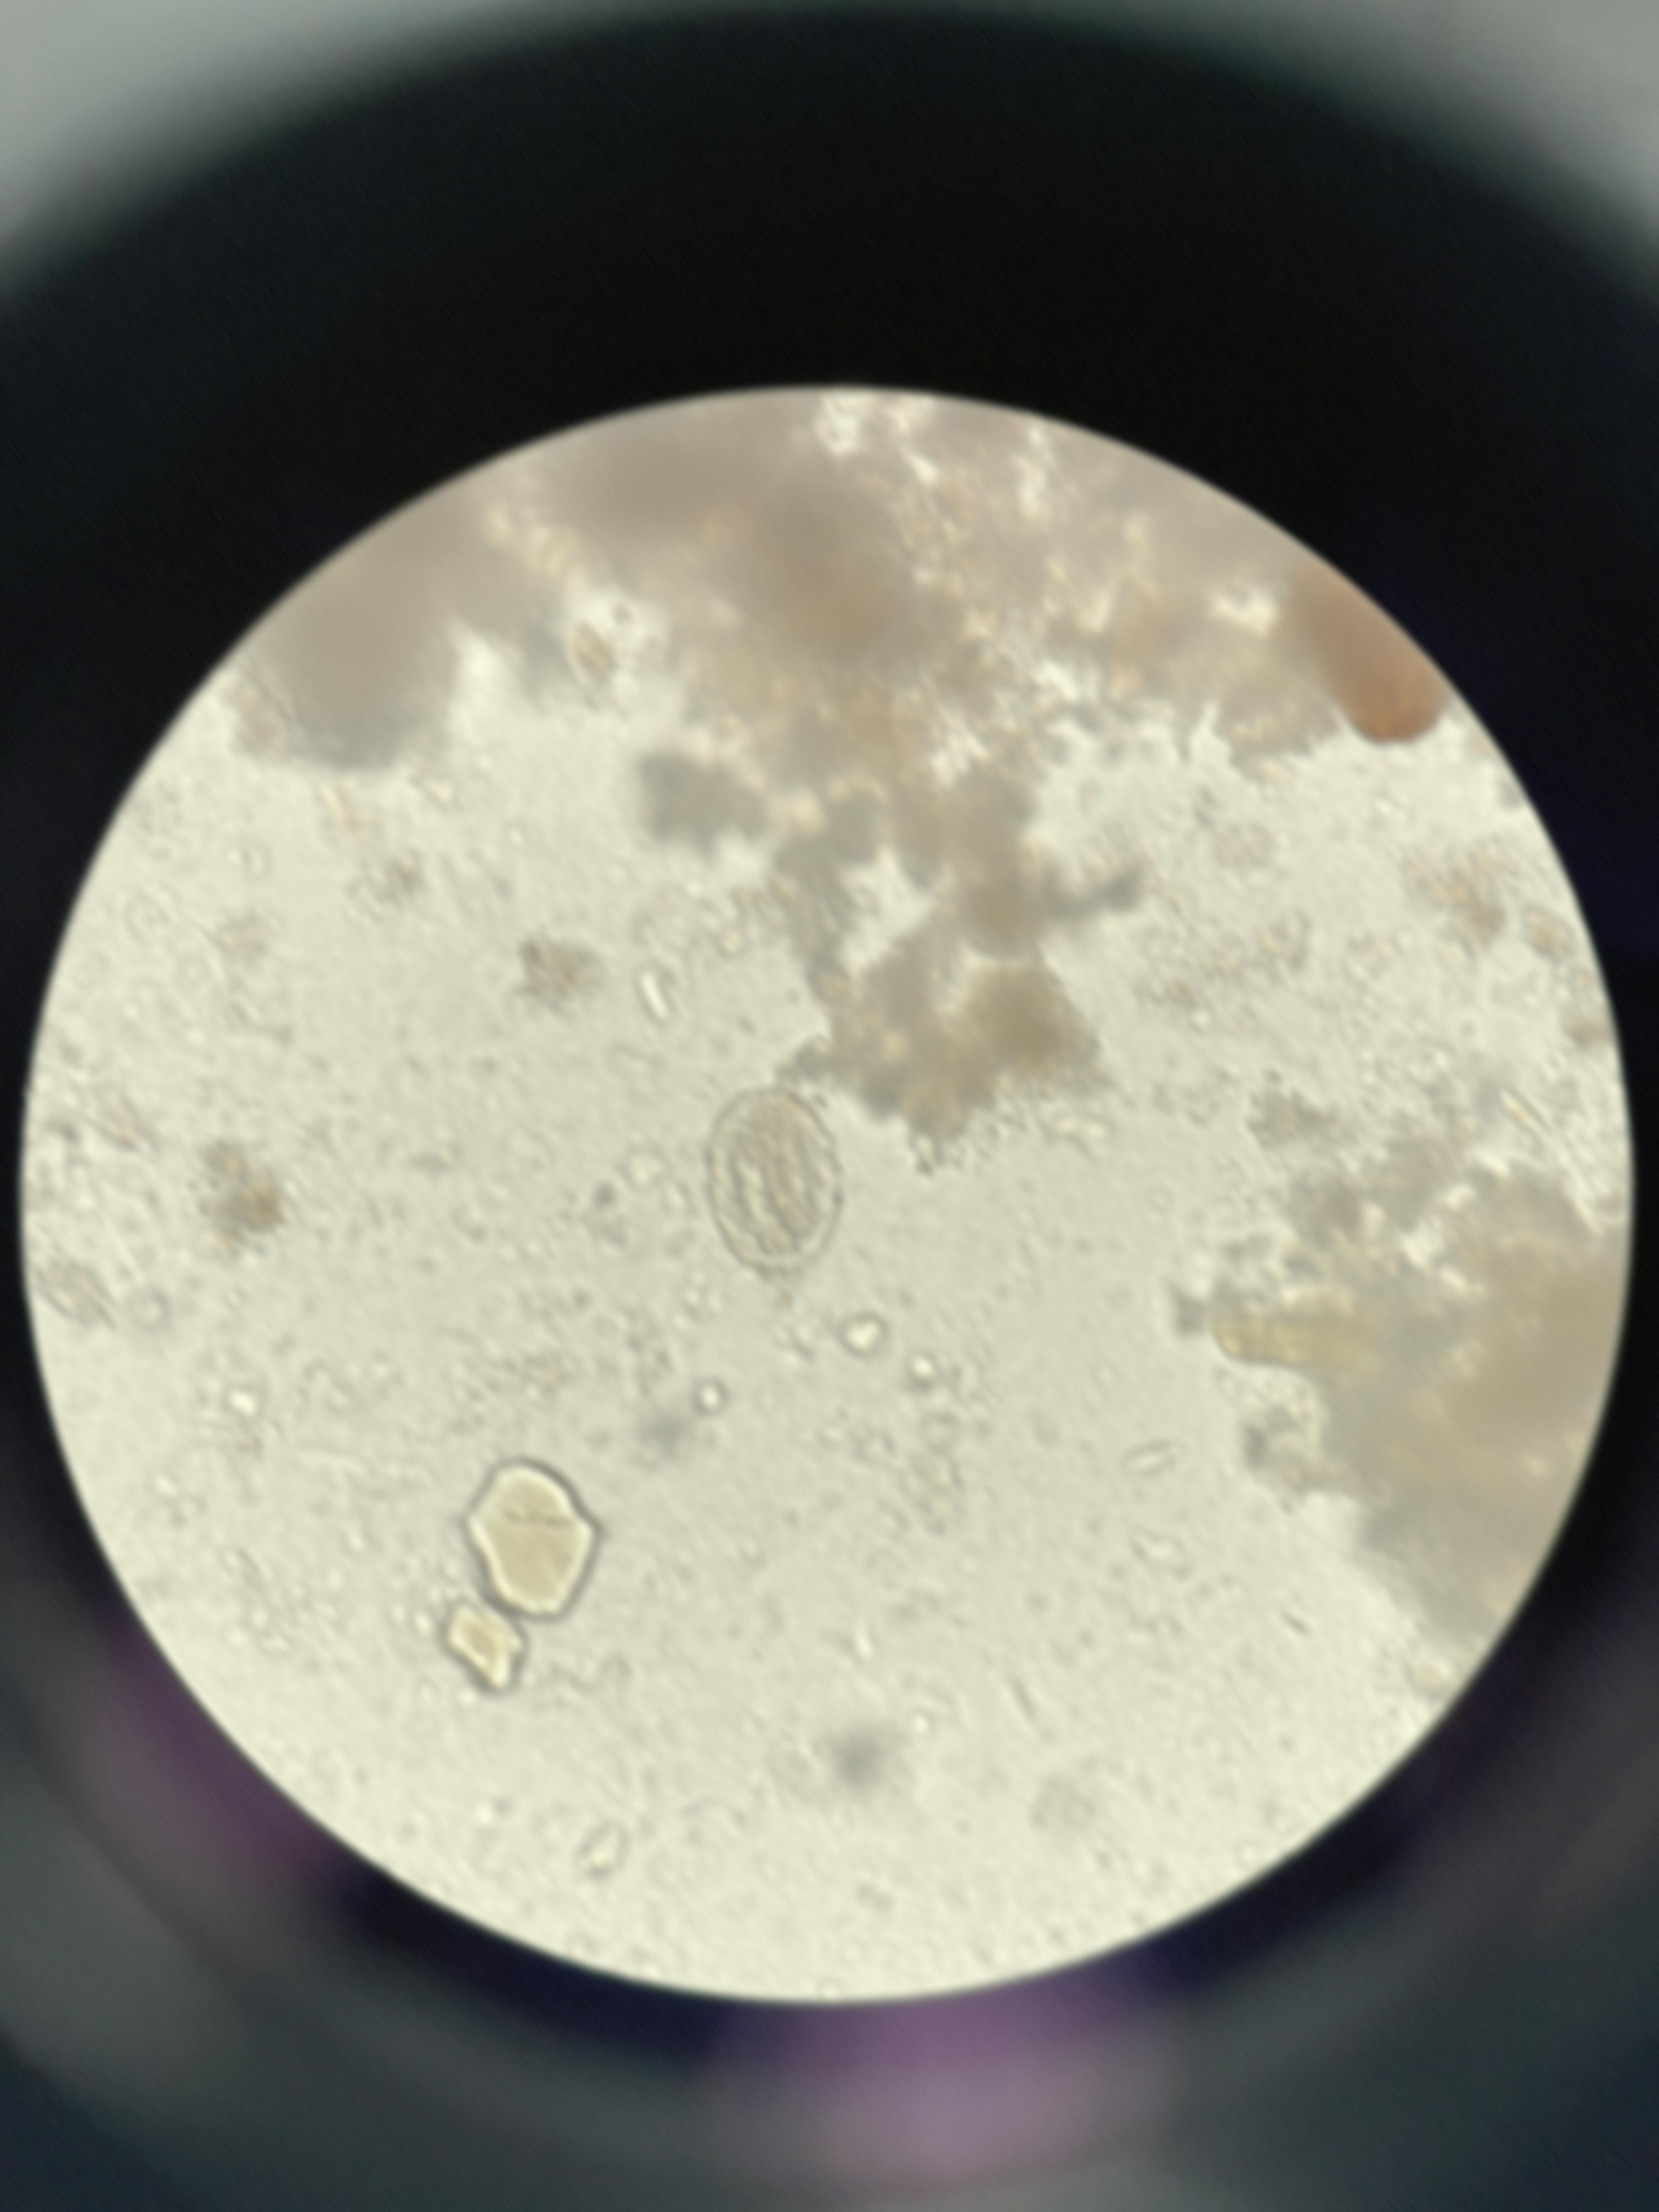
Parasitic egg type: Ascaris lumbricoides